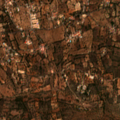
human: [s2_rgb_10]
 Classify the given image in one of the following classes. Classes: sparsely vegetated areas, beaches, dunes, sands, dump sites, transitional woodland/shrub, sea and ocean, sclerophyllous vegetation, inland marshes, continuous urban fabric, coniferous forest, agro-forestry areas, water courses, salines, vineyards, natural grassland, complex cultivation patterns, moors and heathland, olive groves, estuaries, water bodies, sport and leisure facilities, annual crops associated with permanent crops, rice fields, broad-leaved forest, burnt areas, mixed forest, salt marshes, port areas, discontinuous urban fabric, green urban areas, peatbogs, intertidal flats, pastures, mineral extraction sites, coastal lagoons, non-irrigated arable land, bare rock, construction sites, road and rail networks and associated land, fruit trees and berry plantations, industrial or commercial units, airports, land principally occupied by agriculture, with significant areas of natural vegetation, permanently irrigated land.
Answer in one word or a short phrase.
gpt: discontinuous urban fabric, annual crops associated with permanent crops, land principally occupied by agriculture, with significant areas of natural vegetation